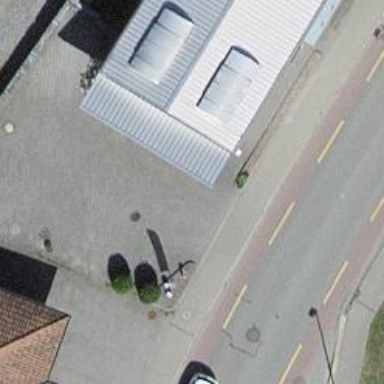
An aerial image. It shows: Bicycle repair station.